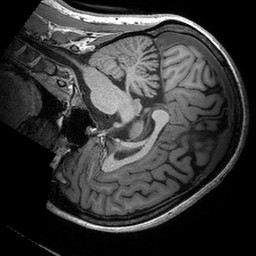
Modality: T1w
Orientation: sagittal
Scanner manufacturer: siemens
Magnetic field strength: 3 T
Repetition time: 2.53 s
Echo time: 0.00288 s